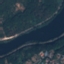
Land use / land cover class: River